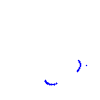
Particle: proton